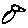
Label: bird